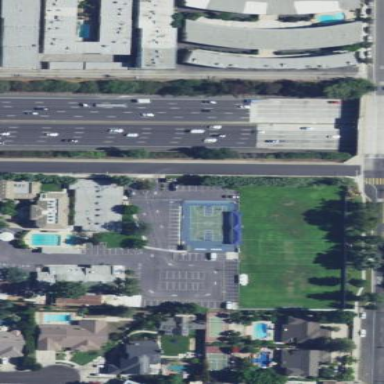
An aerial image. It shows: School.